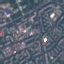
Label: Residential